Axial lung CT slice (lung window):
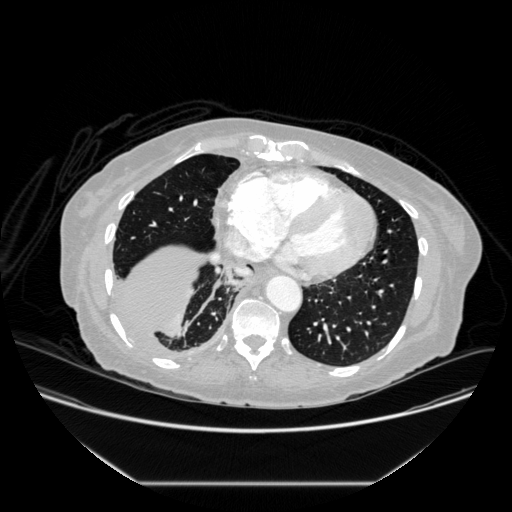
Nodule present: no